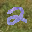
Label: 2